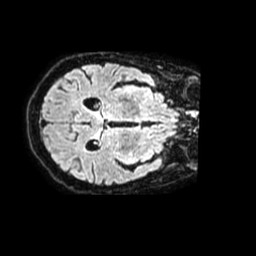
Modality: FLAIR
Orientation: axial
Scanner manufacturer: philips
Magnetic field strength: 1.5 T
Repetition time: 4.8 s
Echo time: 0.3 s